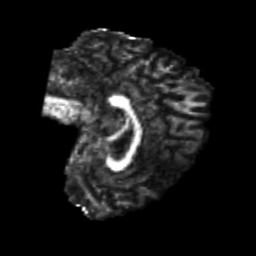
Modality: FA
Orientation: sagittal
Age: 20
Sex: female
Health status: healthy
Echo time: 0.074 s